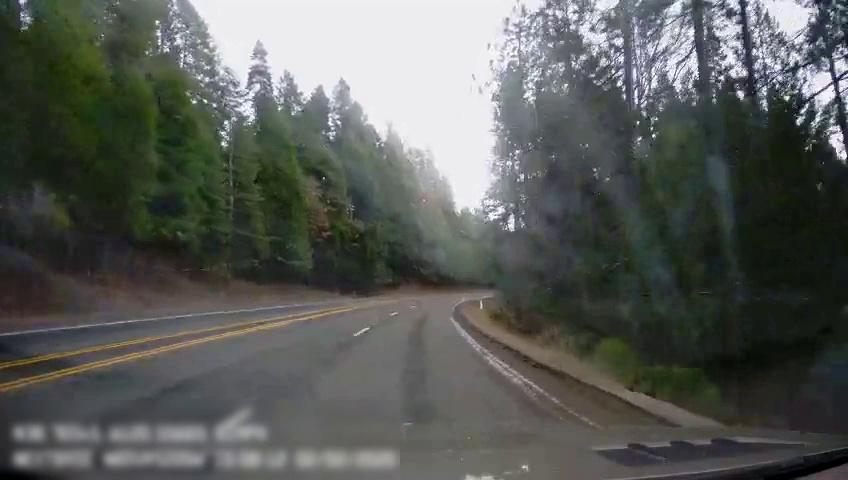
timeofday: Day
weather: Cloudy
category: Drivable Space
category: Lanes | Current Lane
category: Lanes | Current Lane
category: Lanes | Opposite Lane
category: Lanes | Alternate Lane
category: Lanes | Opposite Lane